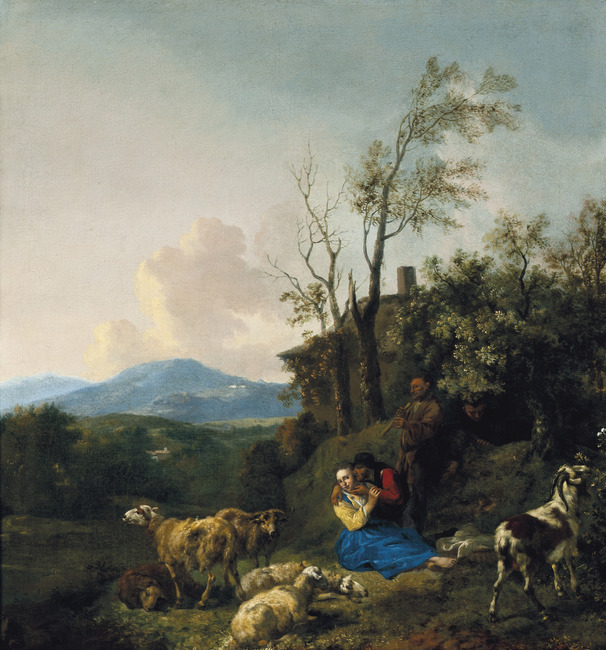
Title: Hilly landscape with shepherds and their livestock
Artist: attributed to Hendrick Mommers Bron: Ellis Dullaart (2013-02)
Earliest date: 1638
Latest date: 1693
Genre: painting
Iconography: cattle
Keywords: hilly landscape, italianate, cabin, shepherdess, herdsman, caressing, flute, sheep, male goat (animal)